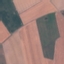
Land use / land cover class: AnnualCrop